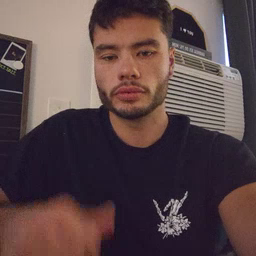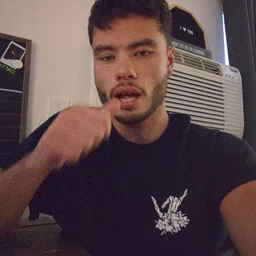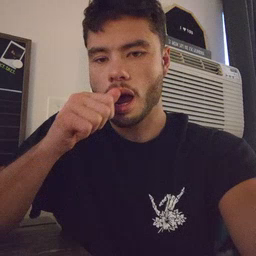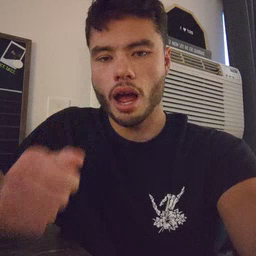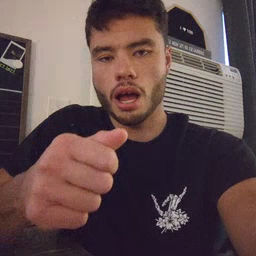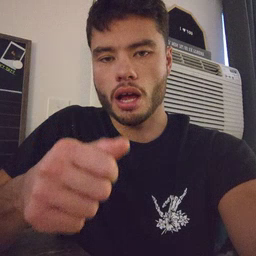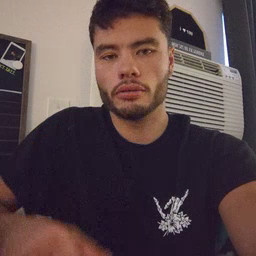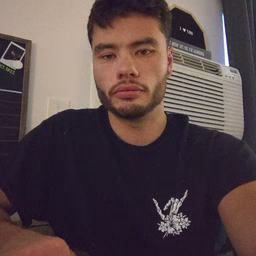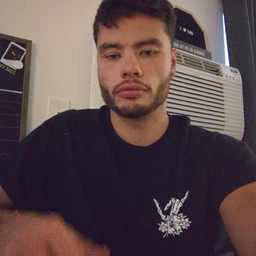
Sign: hide